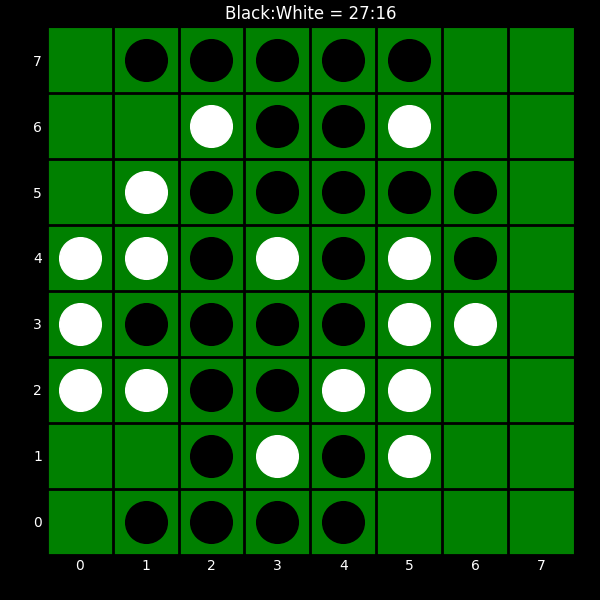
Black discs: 27
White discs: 16